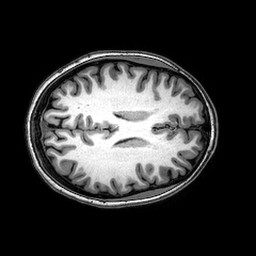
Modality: T1w
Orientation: axial
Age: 23
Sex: female
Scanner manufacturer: philips
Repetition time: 0.008232 s
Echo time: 0.00379 s